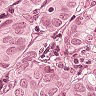
Metastatic tissue present: yes